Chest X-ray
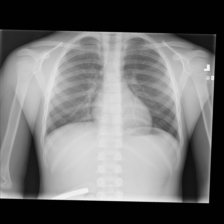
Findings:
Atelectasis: negative
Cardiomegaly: negative
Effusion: negative
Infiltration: negative
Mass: negative
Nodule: negative
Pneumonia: negative
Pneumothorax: negative
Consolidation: negative
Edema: negative
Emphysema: negative
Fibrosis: negative
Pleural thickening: negative
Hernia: negative